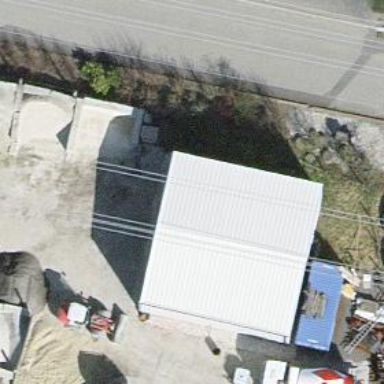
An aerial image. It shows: Hangar building.